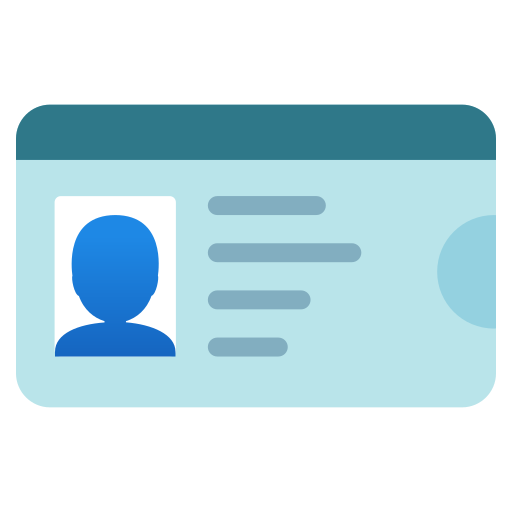
Emoji: 🪪